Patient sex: M
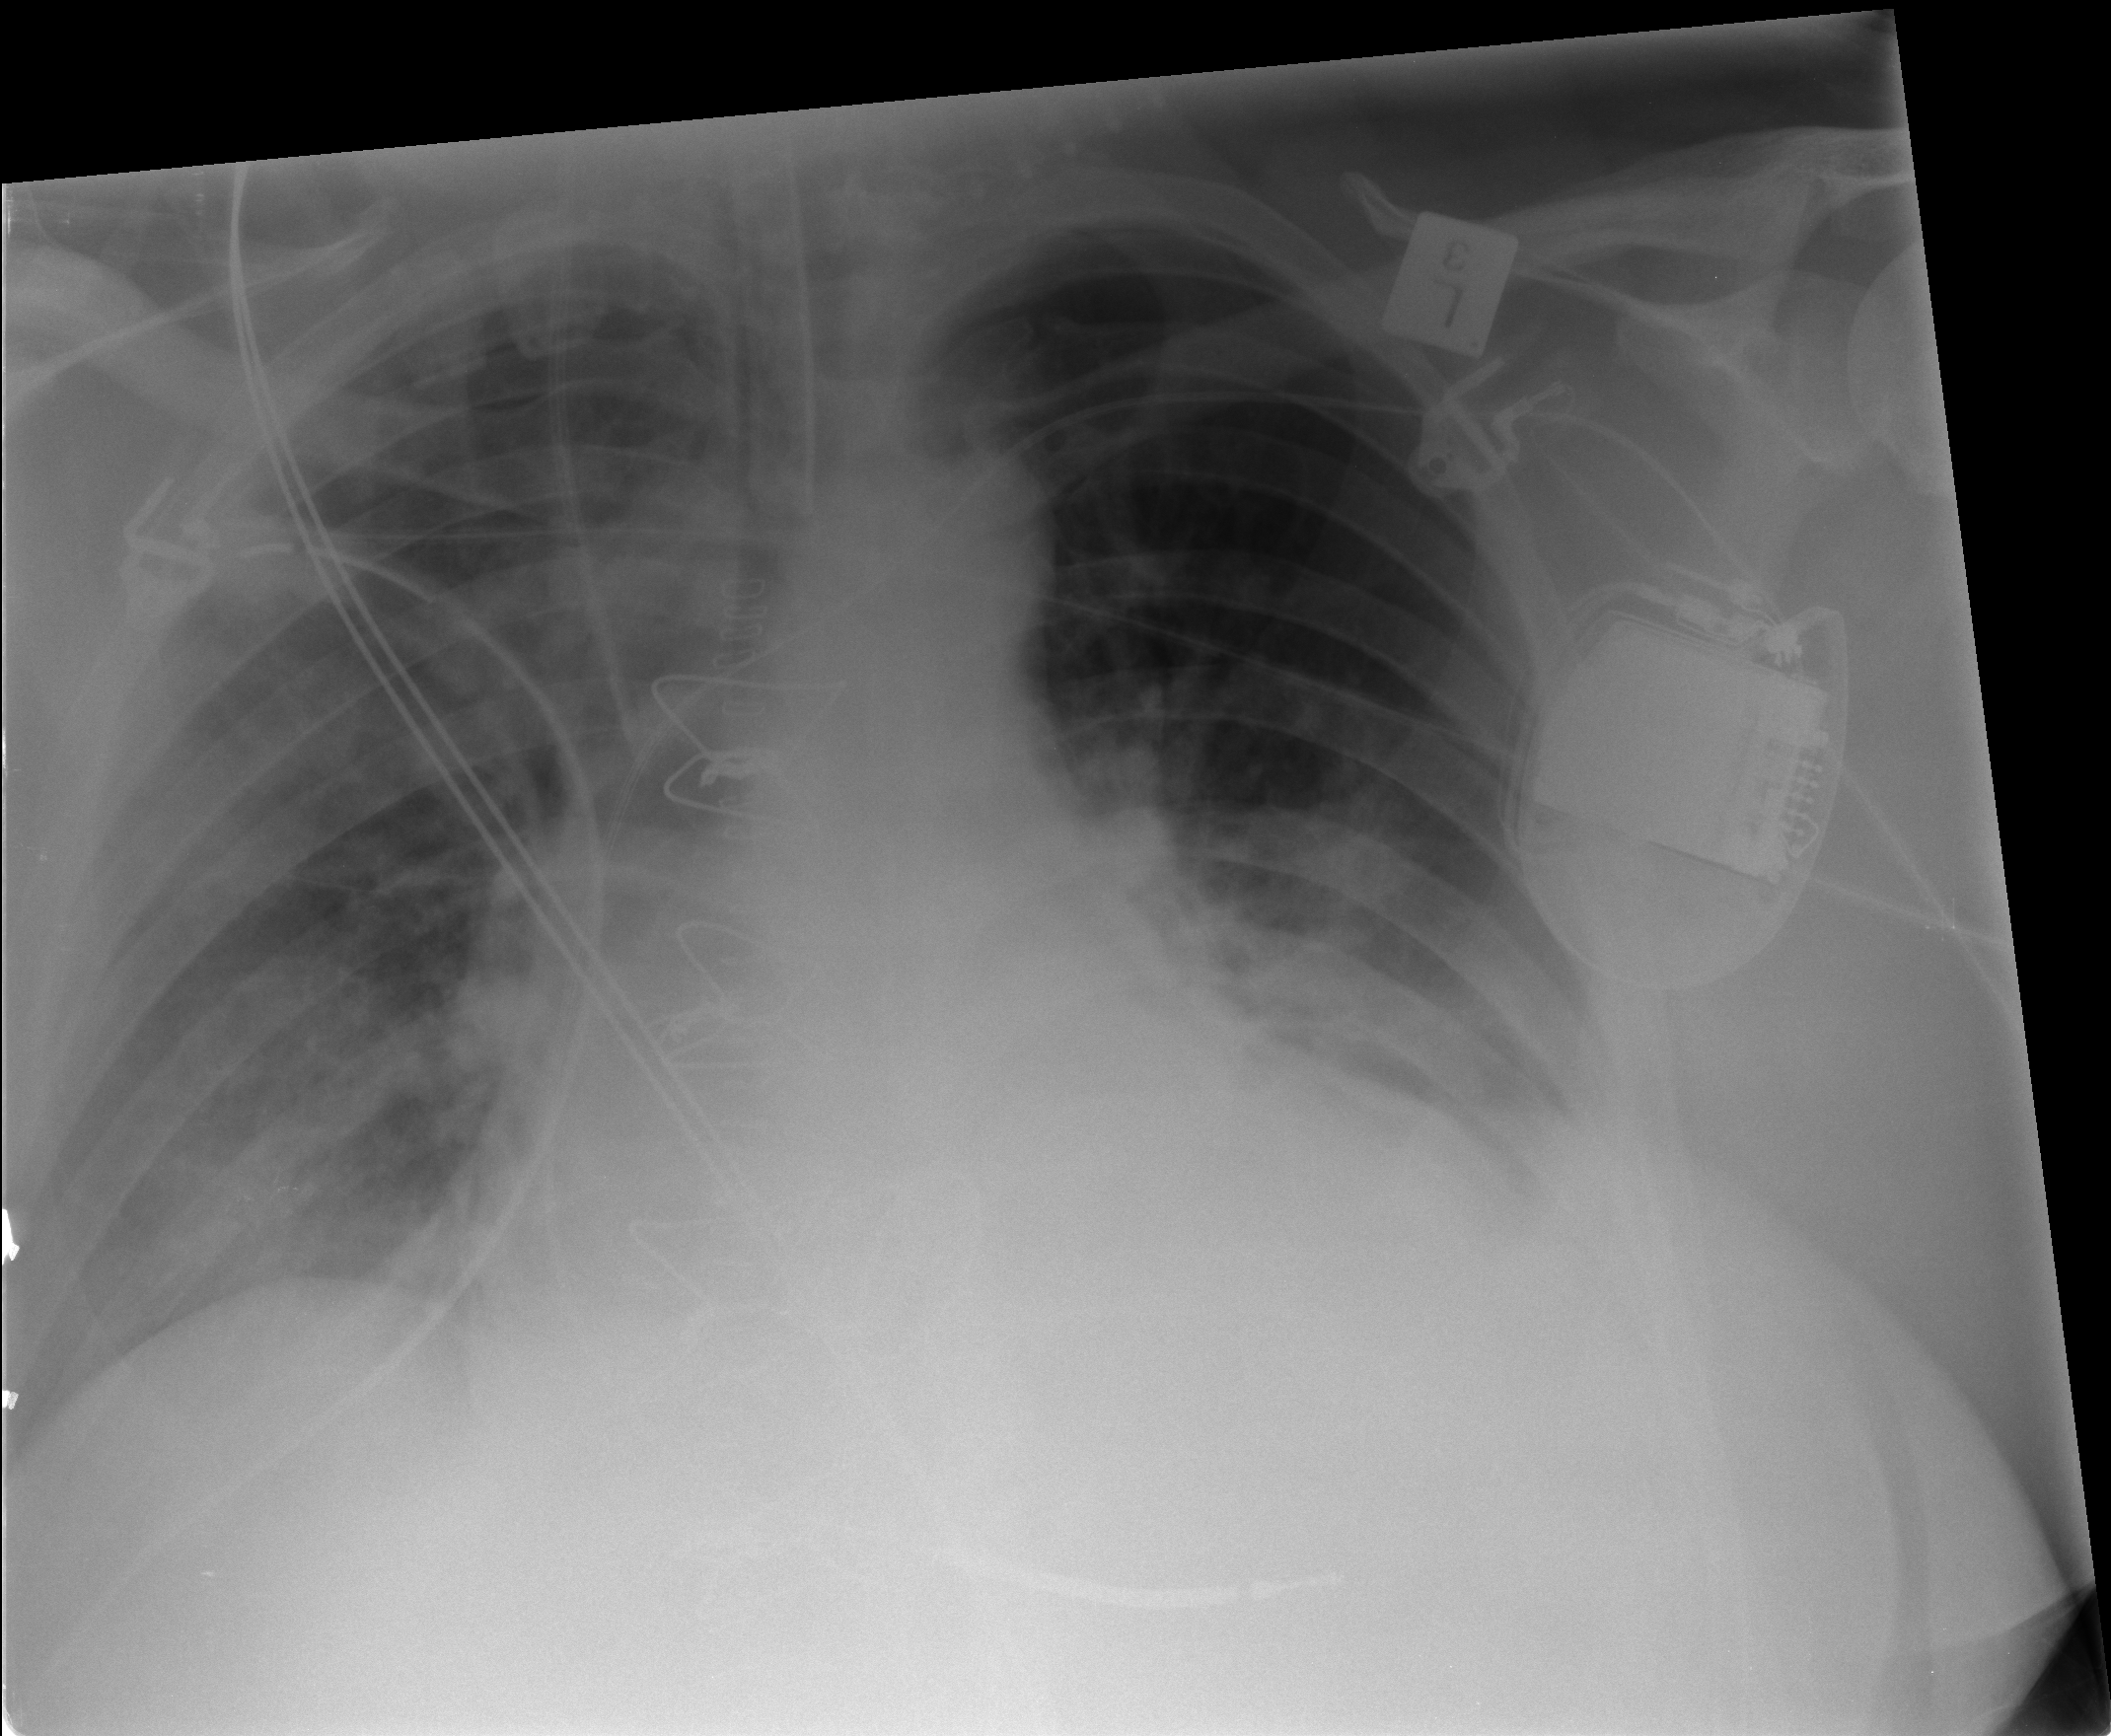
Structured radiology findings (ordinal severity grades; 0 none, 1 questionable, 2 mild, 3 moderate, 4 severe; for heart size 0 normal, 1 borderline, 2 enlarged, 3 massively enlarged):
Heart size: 2
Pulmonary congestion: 0
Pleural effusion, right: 0
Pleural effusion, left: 2
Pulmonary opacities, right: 2
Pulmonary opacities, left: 1
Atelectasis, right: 3
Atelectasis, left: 2